Question: I have my margin: 0 auto looking good in Chrome but it's not working in IE9. In IE9 the entire site is static against left of the screen. I added a simple reset css statement based on some suggestions but they are not helping.
In main.css:
'''
html, body {
padding:0;
margin: 0;
}
body {
background-color: gray;
font-family: Verdana, Geneva, Arial, Helvetica, sans-serif;
font-size: 12px;
}
.wrapper {
width: 1009px;
background-color:white;
border-style:solid;
border-color:#002663;
padding:5px;
margin: 0 auto;
margin-top:25px;
}
'''
Updated: What the css looks like in IE's dev tools panel:

Can anyone see where I can make an improvement for IE? Thanks.
Update: html as requested:
'''
<html>
<!DOCTYPE html PUBLIC "-//W3C//DTD XHTML 1.0 Strict//EN" "http://www.w3.org/TR/xhtml1/DTD/xhtml1-strict.dtd">
<head>
<title>Search Page</title>
<!-- Hostname: VDDP03A-FAEF32A -->
<link rel="stylesheet" href="/CSA/styles/main.css" type="text/css" />
<link rel="stylesheet" href="/CSA/styles/smoothness/jquery-ui-1.8.10.custom.css" type="text/css" />
<script type="text/javascript" src="/CSA/scripts/jquery-1.10.2.min.js" ></script>
<script type="text/javascript" src="/CSA/scripts/jquery-ui-1.10.3.js" ></script>
<script type="text/javascript" src="/CSA/scripts/jquery.validate.js" ></script>
</head>
<body >
<div class="wrapper">
<table width="100%" border="0" cellpadding="0" style="margin:0;">
<tr>
<td>
<img src="/CSA/images/logo.jpg" width="300" align="top-left" border="0" style="margin:0;" alt="myLogo">
</td>
<td width="50%">
<br />
<h2 style="font-weight:normal;align:right;color:#002663;margin:0;">Title</h2>
</td>
<td>
</td>
</tr>
</table>
<hr color="#002663" style="margin:0;">
<form name="form1" method="post" action="/CSA/web/CSA.do" style="margin:0;">
<input type="hidden" name="searchType" value="myValue">
<table width="1000px" border="0" cellpadding="0" style="margin:0;">
<col width="285px" />
<col width="300px" />
<col width="278px" />
<col width="137px" />
<tr style="margin:0;">
<td colspan="4">
<h4 style="color:#002663;margin-bottom:10;margin-top:3;">Search 1:</h4>
</tr>
<tr style="margin:0;">
<td style=" padding-left:100px; padding-bottom:0px; width:185px;" >
options :
<input type="radio" name="options" value="OP1" style="border:none;">
OP1
<input type="radio" name="options" value="OP2" style="border:none;">
OP2
</td>
<td>
Search Criteria&nbsp;:&nbsp;<input type="text" name="criteria" maxlength="20" size="20" tabindex="1" value="" id="searchField1">
</td>
<td style="min-width: 268px;">
Date&nbsp;:&nbsp;
<input type="text" name="lossDate" maxlength="10" size="11" value="07/19/2013" id="datepicker">
</td>
<td style="min-width: 138px;">
<input type="submit" name="submit" tabindex="3" value="Search" id="submit" style="margin-top:5;">&nbsp;&nbsp;&nbsp;
<input type="reset" name="reset" tabindex="4" value="Reset" id="reset" style="margin-top:5;">
</td>
</tr>
</table>
</form>
<!-- Three more forms similar to the above -->
<hr color="#b0b1b2" style="margin:3;">
<table table width="1000px" border="0" cellpadding="0">
<tr style="margin:0;">
<td style="margin:0;">
<h4 style="color:#002663" style="margin-bottom:8;margin-top:3;">Search Results:</h4>
</td>
</tr>
<div styleId="errors" style="margin:0;">
</div>
</table>
</div>
</body>
</html>
'''
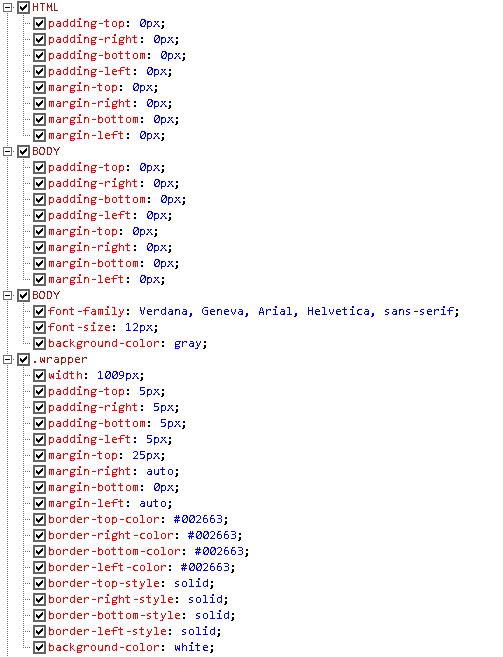
Answer: '''
<html>
<!DOCTYPE html PUBLIC "-//W3C//DTD XHTML 1.0 Strict//EN" "http://www.w3.org/TR/xhtml1/DTD/xhtml1-strict.dtd">
'''
The Doctype has to be . It goes the '<html>' start tag.
Putting it where you have it is both invalid and triggering of quirks mode (and in quirks mode, all sorts of things break).